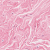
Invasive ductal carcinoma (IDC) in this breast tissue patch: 0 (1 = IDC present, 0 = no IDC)